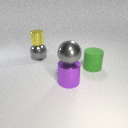
large green rubber cylinder to the right of large purple metal cylinder